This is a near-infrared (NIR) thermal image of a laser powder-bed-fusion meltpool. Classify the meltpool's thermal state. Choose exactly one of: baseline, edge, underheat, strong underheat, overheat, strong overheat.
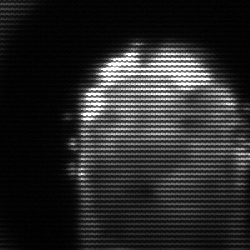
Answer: baseline